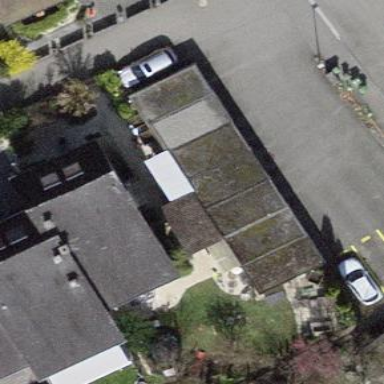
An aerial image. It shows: Garage building.